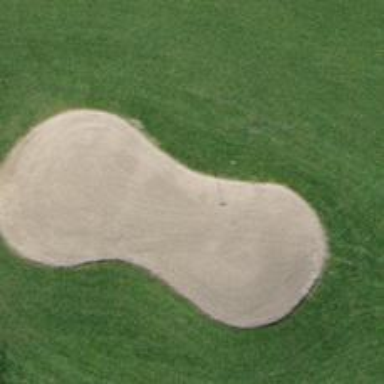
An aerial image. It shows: Golf bunker filled with sandy terrain.